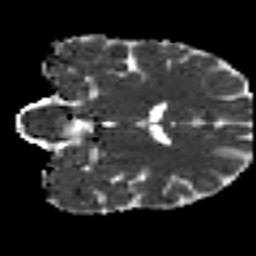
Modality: MD
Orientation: coronal
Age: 32
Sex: male
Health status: ill
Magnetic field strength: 3 T
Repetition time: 8.4 s
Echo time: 0.0926 s